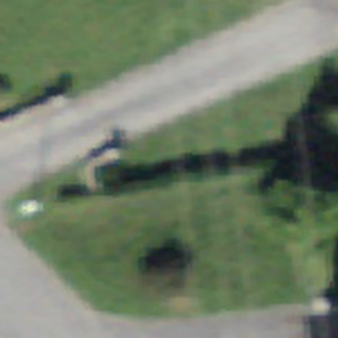
Label: other